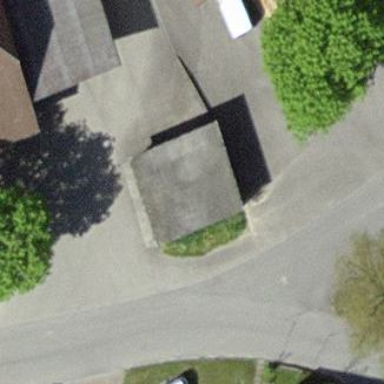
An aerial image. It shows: Garage.